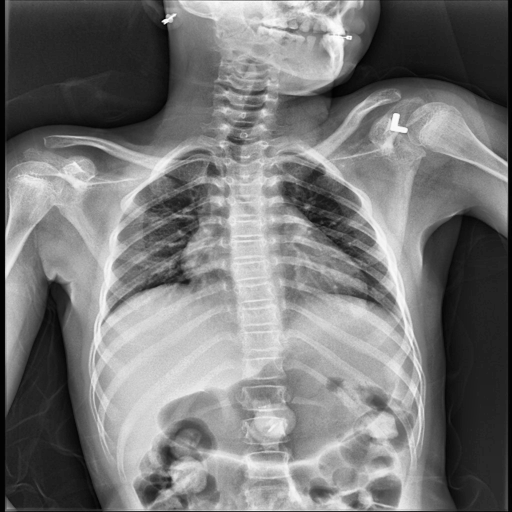
Finding: NORMAL